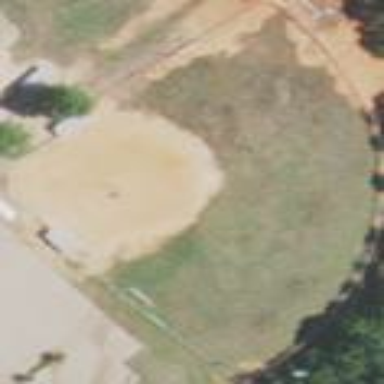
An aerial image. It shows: Baseball pitch for leisure land.